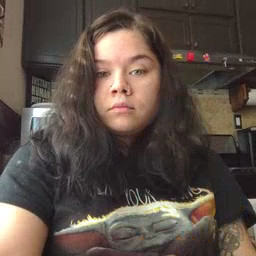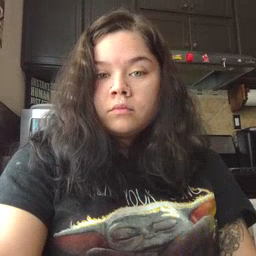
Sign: wake